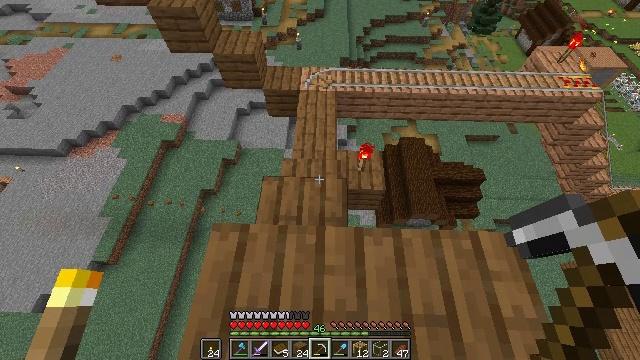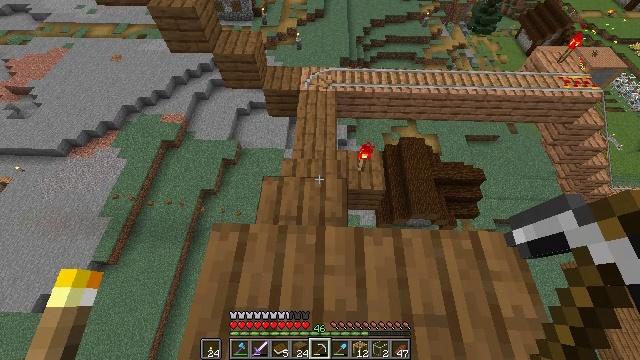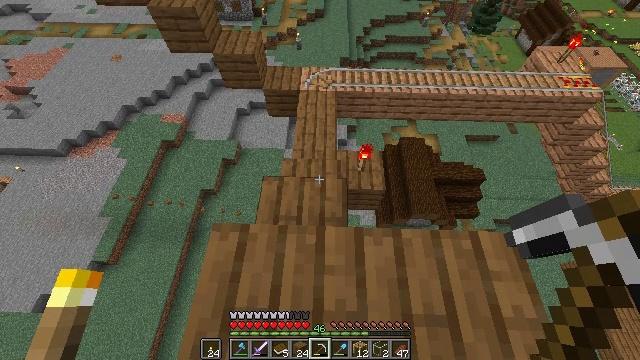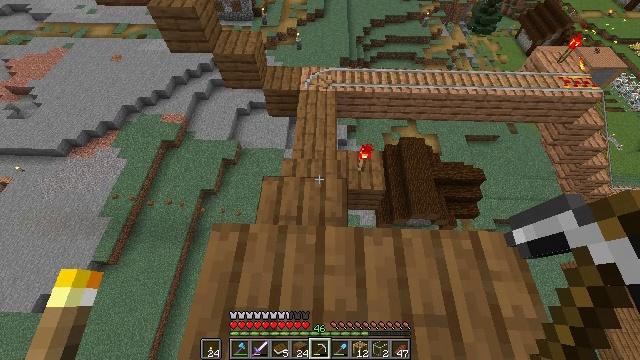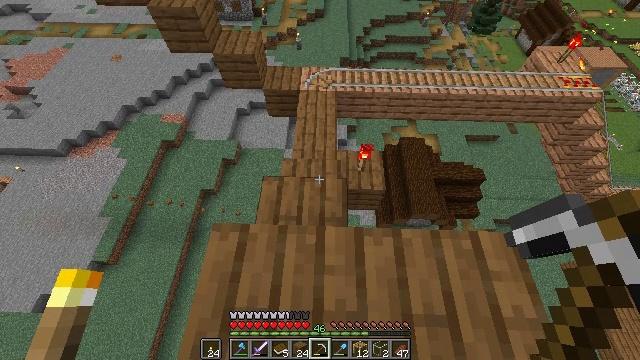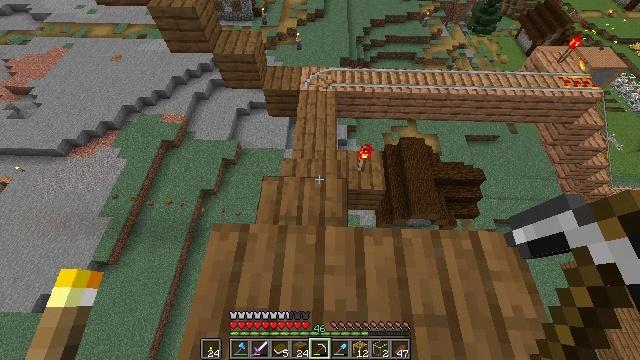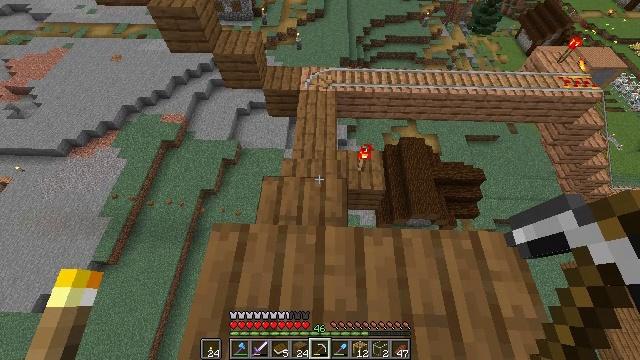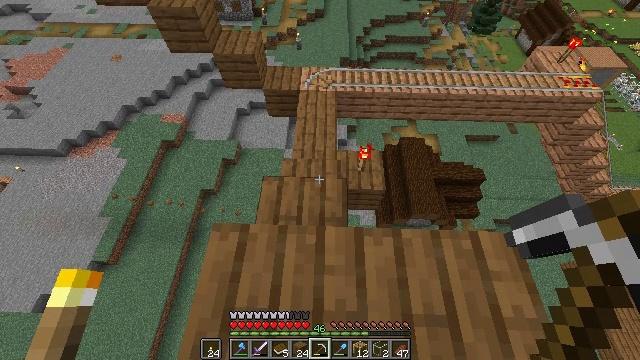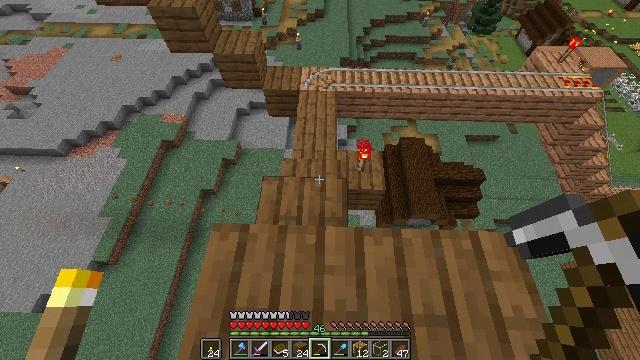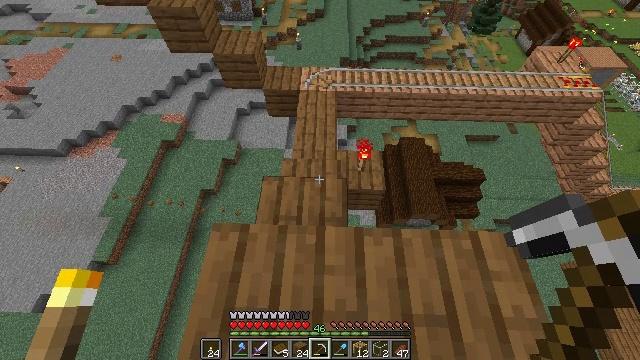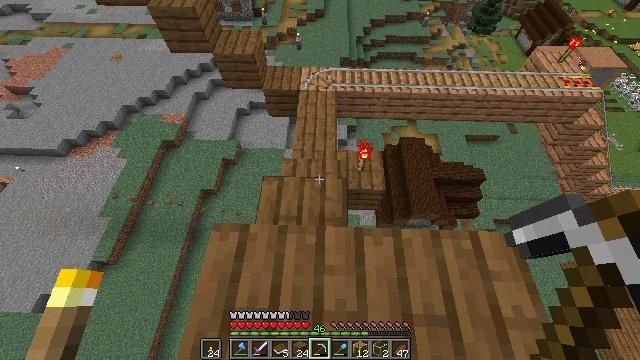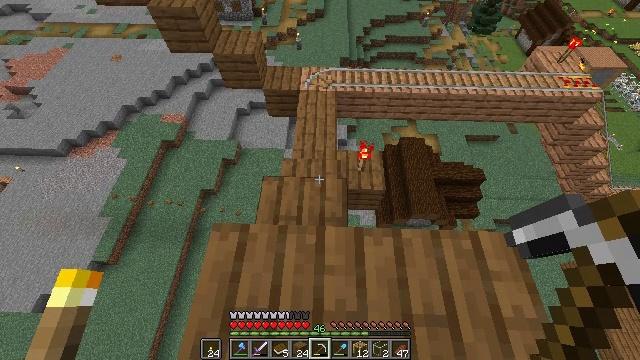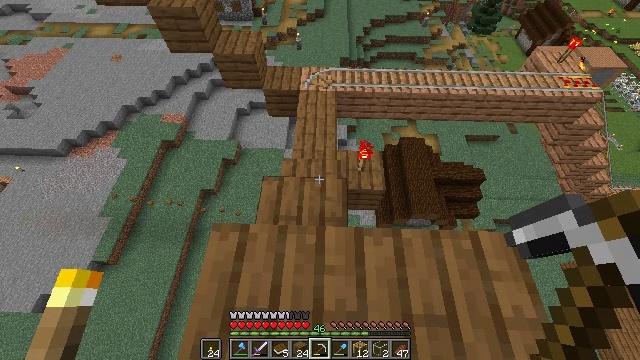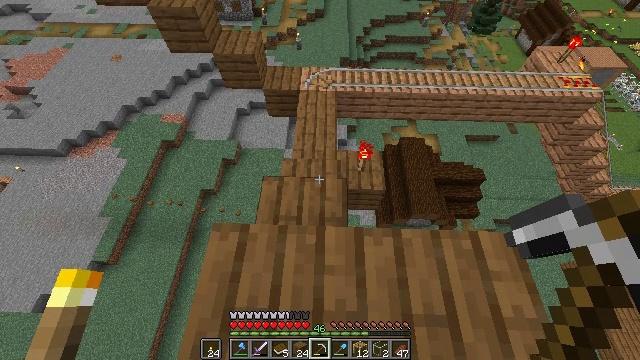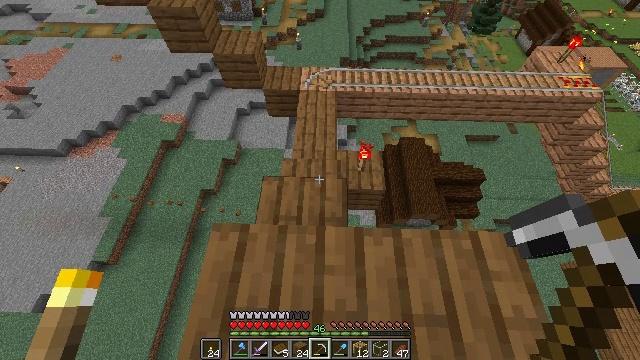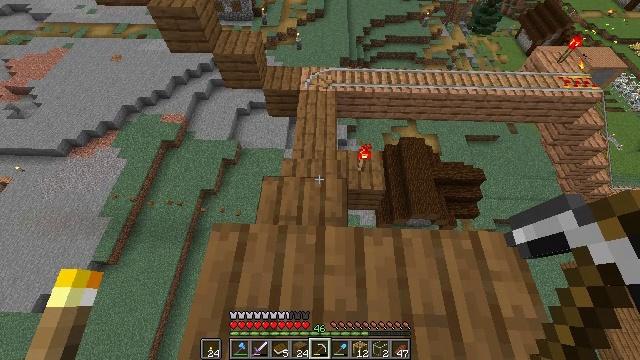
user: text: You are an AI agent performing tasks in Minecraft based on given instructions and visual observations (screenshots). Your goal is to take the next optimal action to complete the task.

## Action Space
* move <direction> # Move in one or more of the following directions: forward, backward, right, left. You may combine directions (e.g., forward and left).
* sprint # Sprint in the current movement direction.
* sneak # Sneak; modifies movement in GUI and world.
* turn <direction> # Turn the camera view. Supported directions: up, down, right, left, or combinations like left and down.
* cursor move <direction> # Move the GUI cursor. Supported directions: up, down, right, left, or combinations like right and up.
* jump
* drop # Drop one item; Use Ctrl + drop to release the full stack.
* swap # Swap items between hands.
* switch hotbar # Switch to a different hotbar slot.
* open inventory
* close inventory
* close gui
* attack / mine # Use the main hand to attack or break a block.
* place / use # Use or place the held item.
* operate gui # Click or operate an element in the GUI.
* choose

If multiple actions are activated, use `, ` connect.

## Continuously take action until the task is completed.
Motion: motion action
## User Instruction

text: Attack the redstone torch to break it.
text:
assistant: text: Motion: no_op
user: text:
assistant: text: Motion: no_op
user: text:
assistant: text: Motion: no_op
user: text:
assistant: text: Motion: no_op
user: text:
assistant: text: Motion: no_op
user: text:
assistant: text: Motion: no_op
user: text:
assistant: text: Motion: no_op
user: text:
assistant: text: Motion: no_op
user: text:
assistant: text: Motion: no_op
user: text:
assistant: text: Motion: no_op
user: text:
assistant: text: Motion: no_op
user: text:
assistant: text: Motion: no_op
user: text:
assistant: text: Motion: no_op
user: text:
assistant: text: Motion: no_op
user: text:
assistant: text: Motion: no_op
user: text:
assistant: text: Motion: no_op
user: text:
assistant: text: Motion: no_op
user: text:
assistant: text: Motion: no_op
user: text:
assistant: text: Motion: no_op
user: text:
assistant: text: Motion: no_op
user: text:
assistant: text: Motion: no_op
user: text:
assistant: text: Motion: no_op
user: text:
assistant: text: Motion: no_op
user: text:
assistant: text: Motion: no_op
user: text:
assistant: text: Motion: no_op
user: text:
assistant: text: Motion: no_op
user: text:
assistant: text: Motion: no_op
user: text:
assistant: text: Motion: no_op
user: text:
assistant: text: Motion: no_op
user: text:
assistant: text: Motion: no_op